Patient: sex F, age 72
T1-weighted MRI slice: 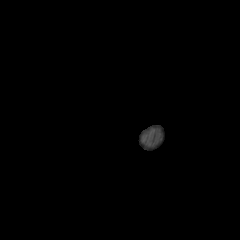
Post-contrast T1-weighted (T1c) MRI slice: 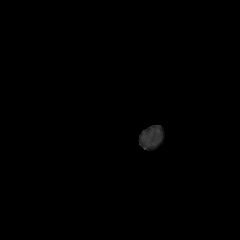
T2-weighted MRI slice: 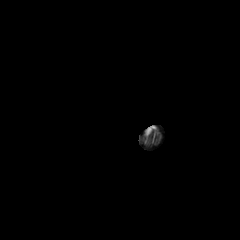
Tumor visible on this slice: no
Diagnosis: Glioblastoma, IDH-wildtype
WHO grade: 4